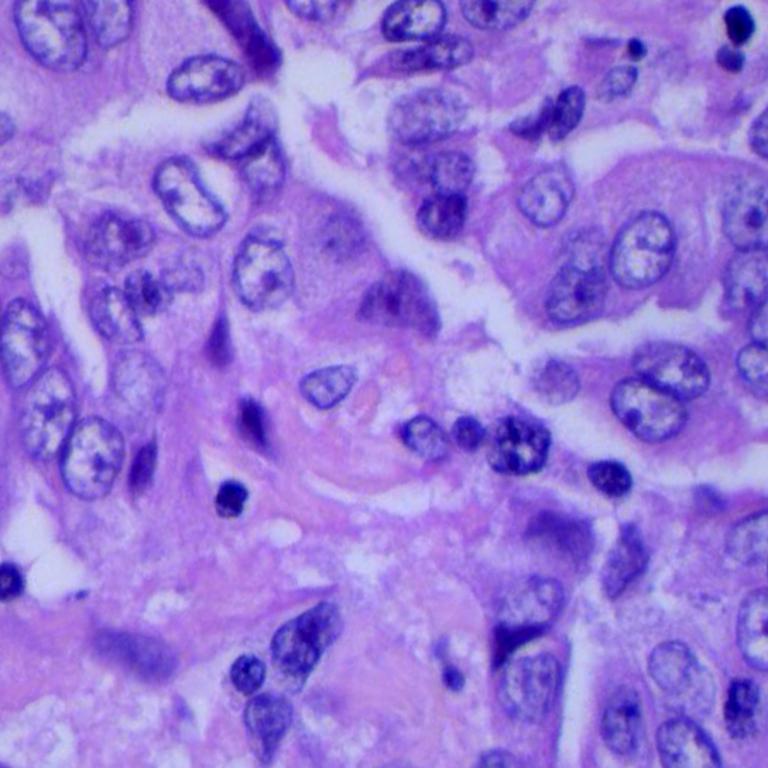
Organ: lung
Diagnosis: adenocarcinomas